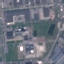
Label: Industrial